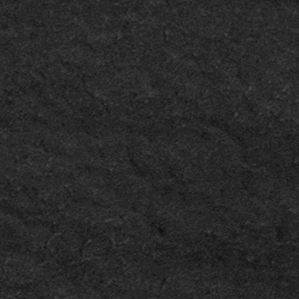
Label: frost